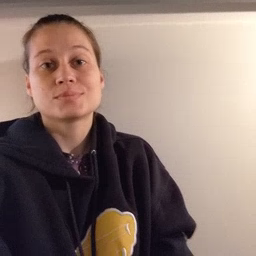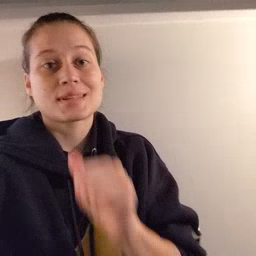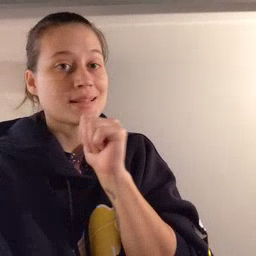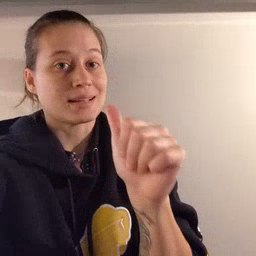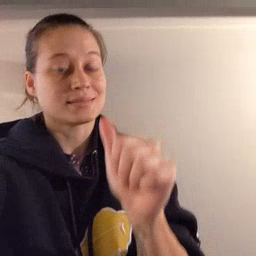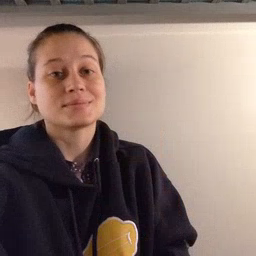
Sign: not